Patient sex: F
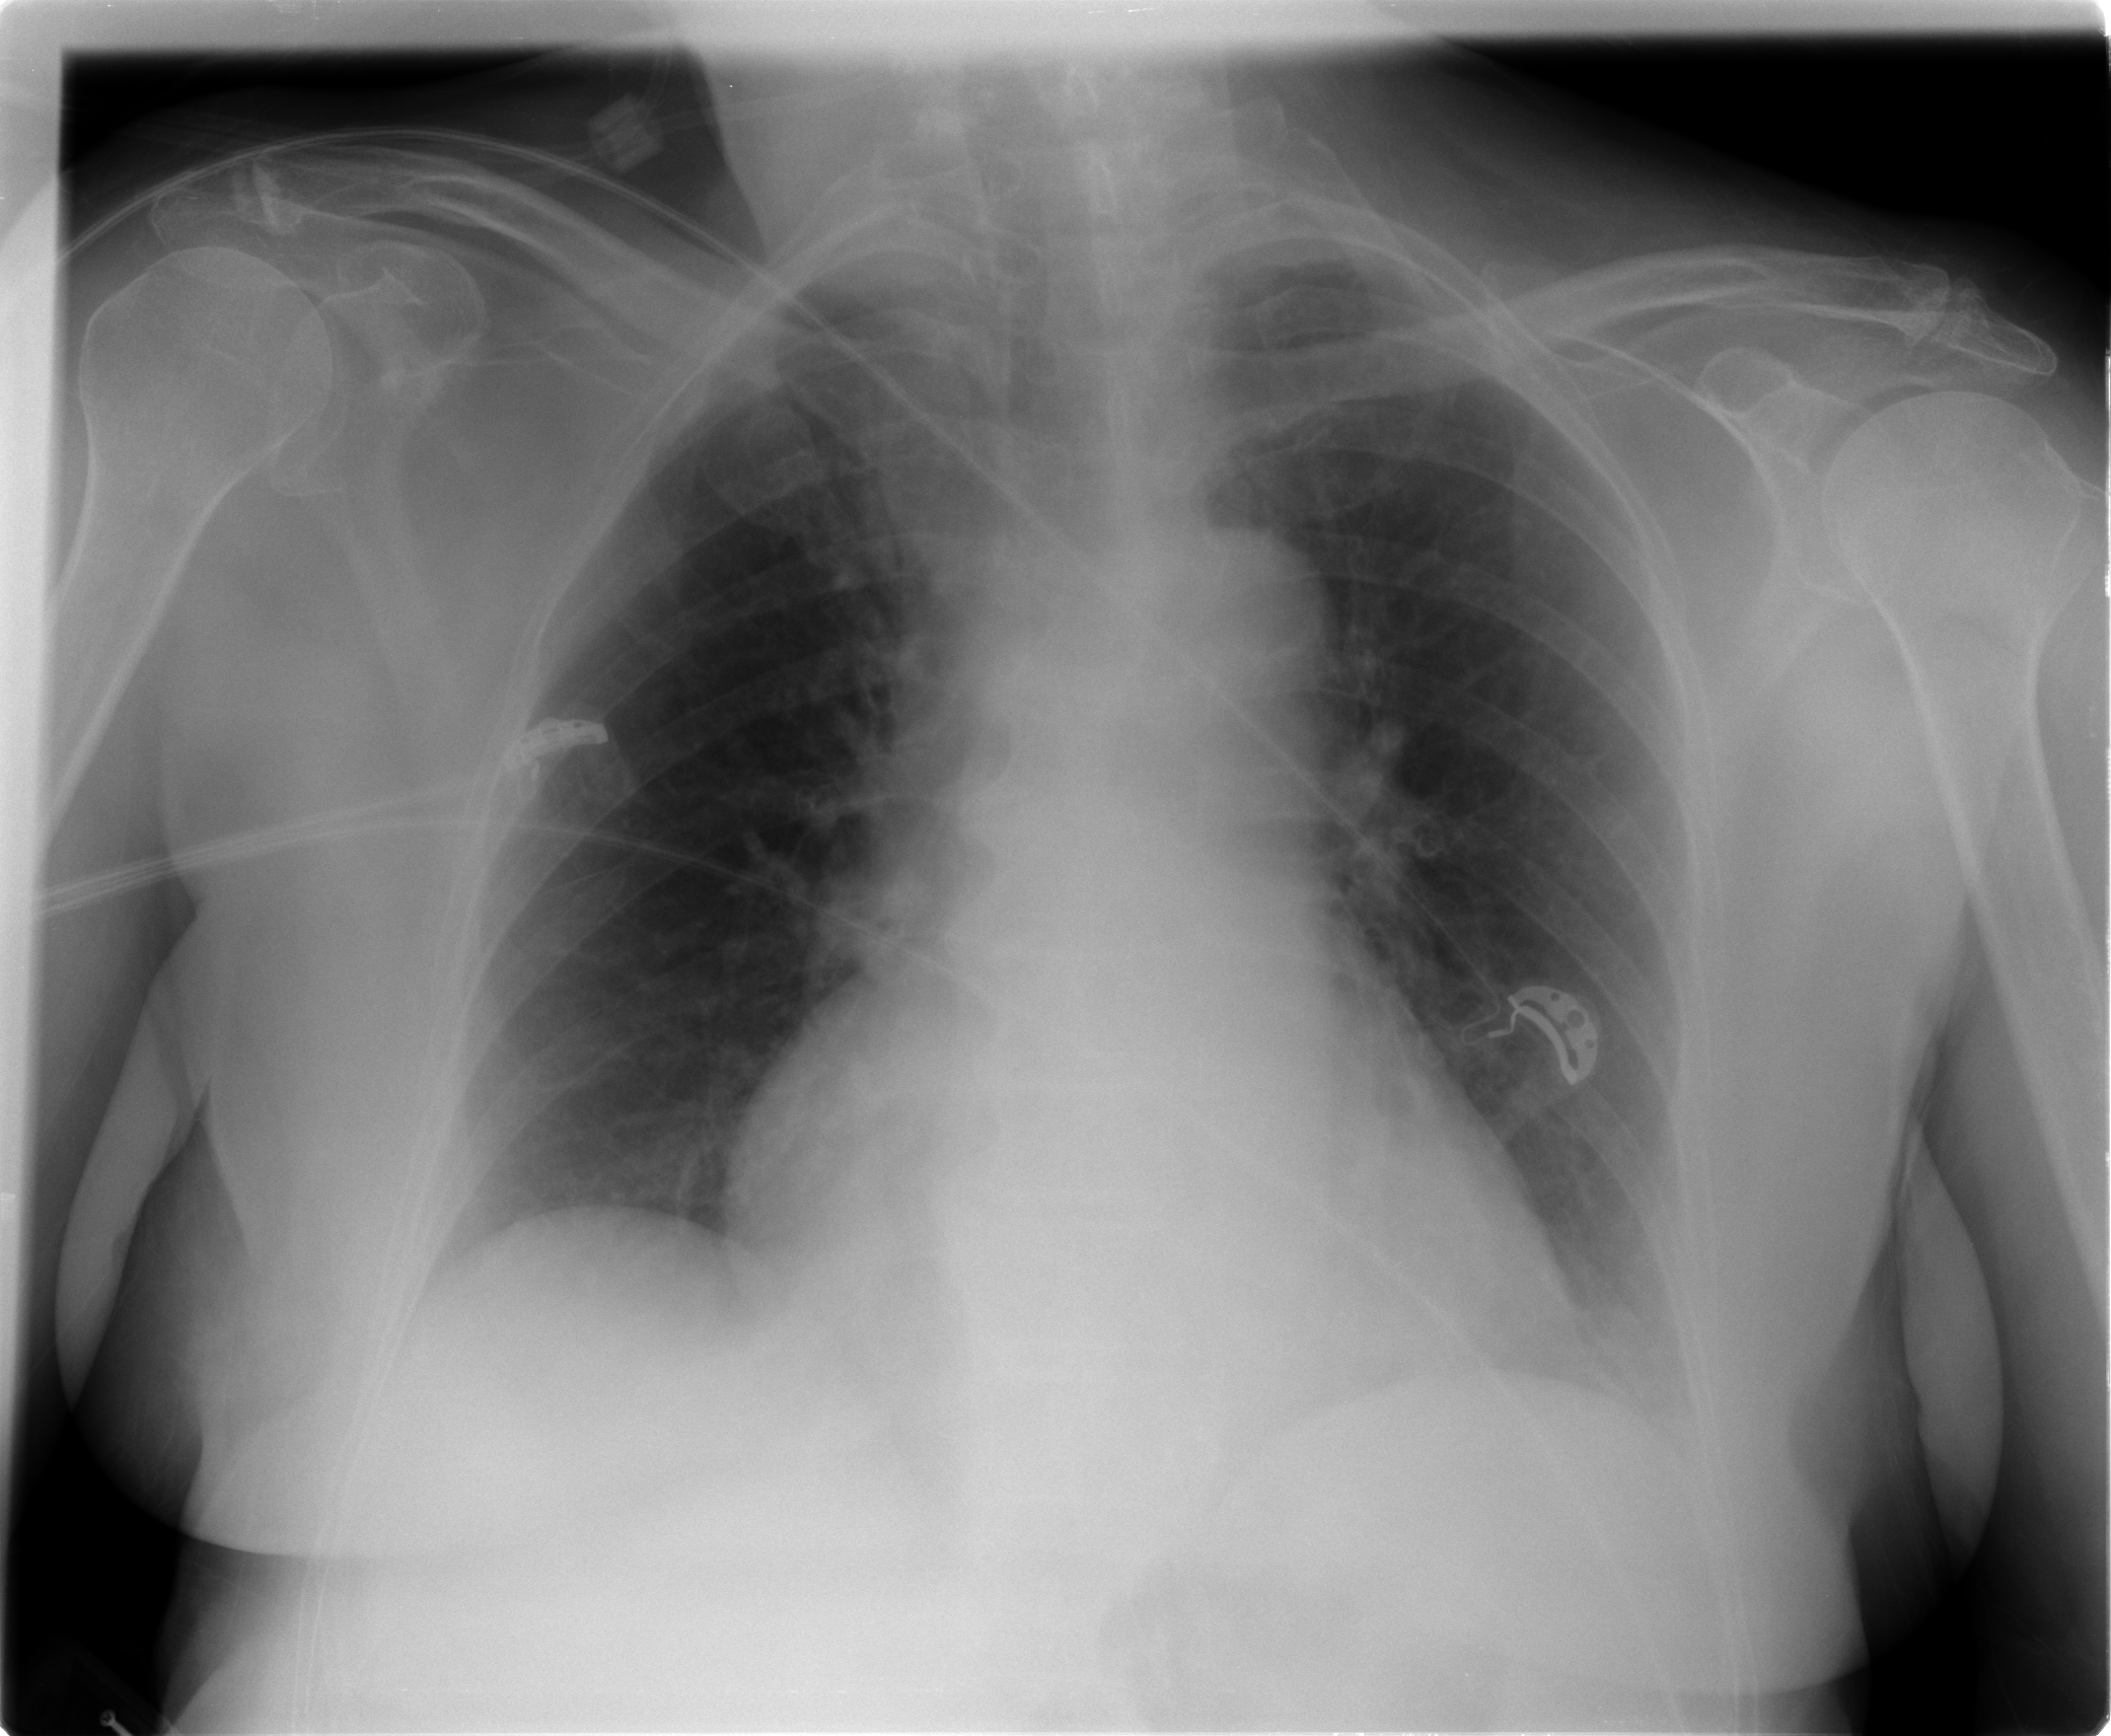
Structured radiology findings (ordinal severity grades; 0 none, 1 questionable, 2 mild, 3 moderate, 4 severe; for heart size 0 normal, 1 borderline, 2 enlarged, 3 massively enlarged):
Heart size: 2
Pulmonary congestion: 0
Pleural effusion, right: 0
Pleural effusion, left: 0
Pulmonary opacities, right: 0
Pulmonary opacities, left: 0
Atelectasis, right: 0
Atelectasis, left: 2